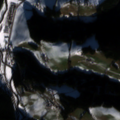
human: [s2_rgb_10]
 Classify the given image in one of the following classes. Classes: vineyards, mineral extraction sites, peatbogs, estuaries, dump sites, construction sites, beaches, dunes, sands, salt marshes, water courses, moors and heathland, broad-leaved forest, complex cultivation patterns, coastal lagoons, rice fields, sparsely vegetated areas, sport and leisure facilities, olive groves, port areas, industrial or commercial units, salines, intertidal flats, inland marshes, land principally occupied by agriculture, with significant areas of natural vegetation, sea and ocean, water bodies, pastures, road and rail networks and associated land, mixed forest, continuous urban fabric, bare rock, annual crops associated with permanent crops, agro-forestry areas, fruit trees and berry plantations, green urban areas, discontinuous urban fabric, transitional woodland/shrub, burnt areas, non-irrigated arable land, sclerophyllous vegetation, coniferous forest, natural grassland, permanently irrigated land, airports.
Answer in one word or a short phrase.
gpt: discontinuous urban fabric, pastures, complex cultivation patterns, coniferous forest